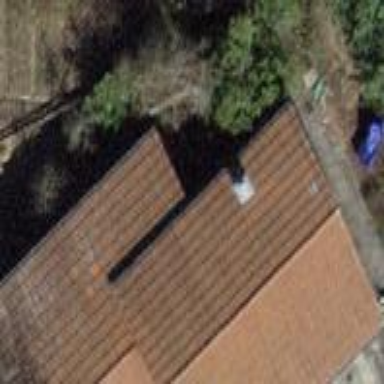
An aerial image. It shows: Building with tiled roof.